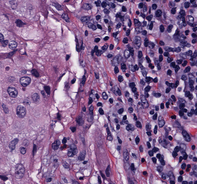
Tumor epithelial tissue: yes
Tumor-associated stroma tissue: yes
Normal tissue: no